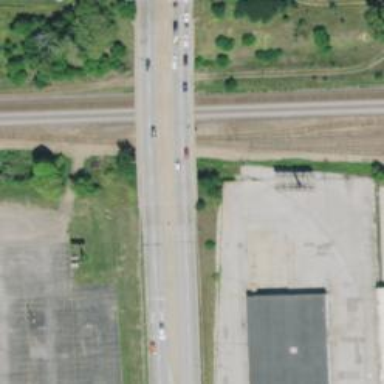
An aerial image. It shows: Primary highway on viaduct.